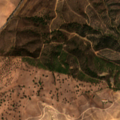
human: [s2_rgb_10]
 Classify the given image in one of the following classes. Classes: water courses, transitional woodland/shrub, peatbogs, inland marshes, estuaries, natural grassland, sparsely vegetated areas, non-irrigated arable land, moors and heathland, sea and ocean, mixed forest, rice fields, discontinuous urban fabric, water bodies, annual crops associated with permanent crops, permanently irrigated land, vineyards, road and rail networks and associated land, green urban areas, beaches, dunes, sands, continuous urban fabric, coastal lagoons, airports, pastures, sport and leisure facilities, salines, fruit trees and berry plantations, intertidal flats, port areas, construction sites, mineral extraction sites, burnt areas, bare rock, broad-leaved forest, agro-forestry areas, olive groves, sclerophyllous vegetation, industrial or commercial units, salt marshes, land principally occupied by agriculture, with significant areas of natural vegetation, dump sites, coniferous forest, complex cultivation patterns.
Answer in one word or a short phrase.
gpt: non-irrigated arable land, agro-forestry areas, broad-leaved forest, transitional woodland/shrub, water bodies